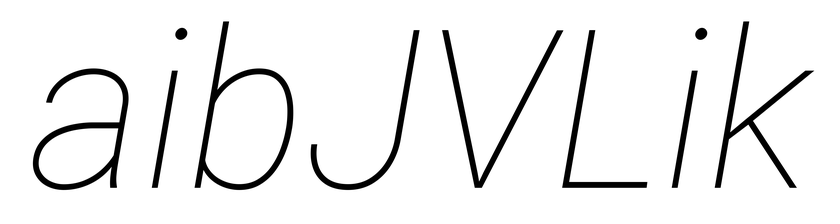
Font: Roboto-Italic_Thin_Italic